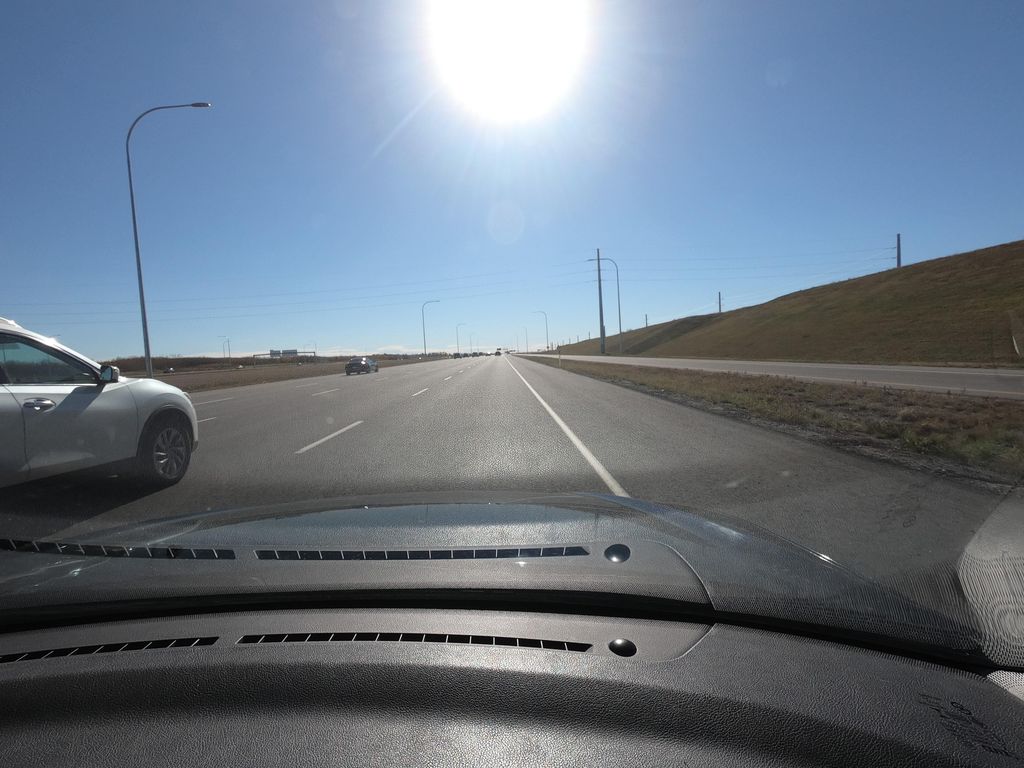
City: calgary